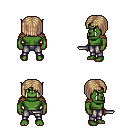
a pixel art fantasy rpg character, male body template, orc, green skin, leather shoulder armor, metal pants, white blonde pageboy hairstyle, dagger, four views (front, back, left, right), 2x2 character sprite sheet, small pixel art, hard edges, no anti-aliasing